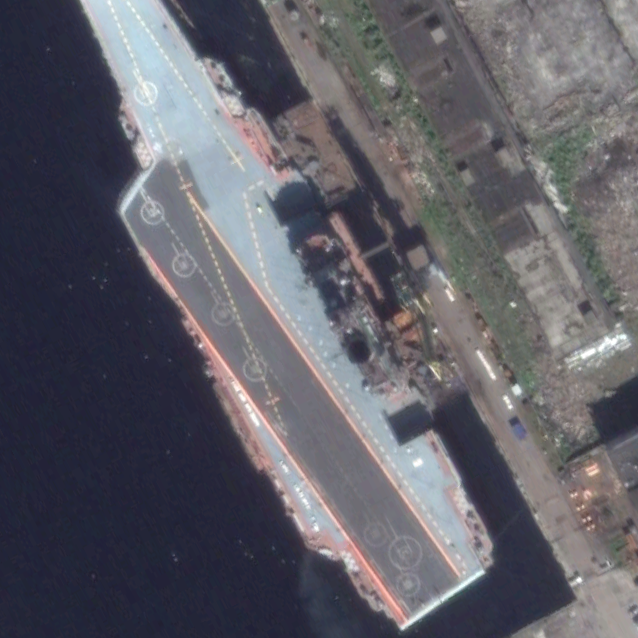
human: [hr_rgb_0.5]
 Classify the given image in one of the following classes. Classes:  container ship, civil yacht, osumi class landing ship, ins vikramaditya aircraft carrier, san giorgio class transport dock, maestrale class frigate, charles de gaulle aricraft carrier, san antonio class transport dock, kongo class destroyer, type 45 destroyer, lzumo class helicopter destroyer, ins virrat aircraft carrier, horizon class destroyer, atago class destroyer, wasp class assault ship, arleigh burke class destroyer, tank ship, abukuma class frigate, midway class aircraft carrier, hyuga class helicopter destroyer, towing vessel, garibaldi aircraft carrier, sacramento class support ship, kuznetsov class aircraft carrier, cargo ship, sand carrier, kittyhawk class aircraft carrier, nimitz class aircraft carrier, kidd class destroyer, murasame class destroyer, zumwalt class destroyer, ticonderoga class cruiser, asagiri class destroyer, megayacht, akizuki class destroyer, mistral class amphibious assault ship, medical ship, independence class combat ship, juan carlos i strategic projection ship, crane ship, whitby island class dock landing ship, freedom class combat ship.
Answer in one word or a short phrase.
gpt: Kuznetsov class aircraft carrier